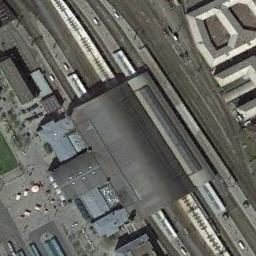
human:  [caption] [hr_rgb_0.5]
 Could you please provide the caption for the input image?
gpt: The railway station is on the bare land next to some buildings .

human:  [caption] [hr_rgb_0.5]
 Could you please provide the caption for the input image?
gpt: There is a railway station under construction in the suburbs .

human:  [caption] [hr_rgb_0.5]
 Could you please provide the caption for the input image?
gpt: Many buildings are beside the railway station .

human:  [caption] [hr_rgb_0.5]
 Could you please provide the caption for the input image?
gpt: The railway station has some railways and a building and some trains are on the railways .

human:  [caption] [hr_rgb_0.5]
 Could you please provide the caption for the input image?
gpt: There are some buildings beside the railway station with a black roof .